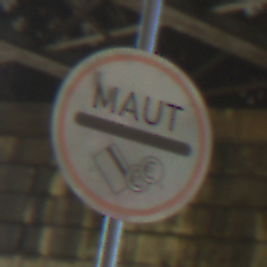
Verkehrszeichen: MautflichtigeStrecke
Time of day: Midday
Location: Outdoor (Urban)
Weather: Clear
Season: NotSpecified
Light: Natural